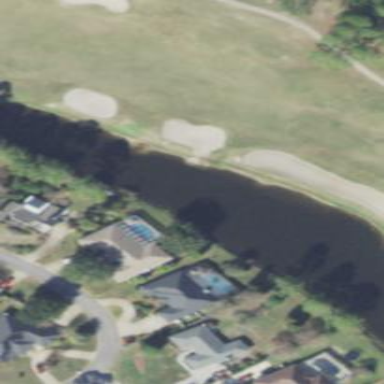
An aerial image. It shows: Golf bunker filled with natural sand.